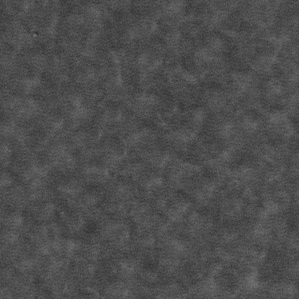
Label: frost